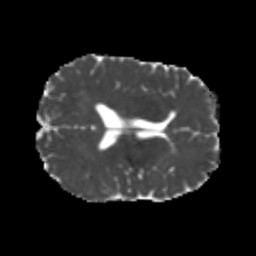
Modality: MD
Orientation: axial
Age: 22
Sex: male
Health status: healthy
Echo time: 0.074 s